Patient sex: F
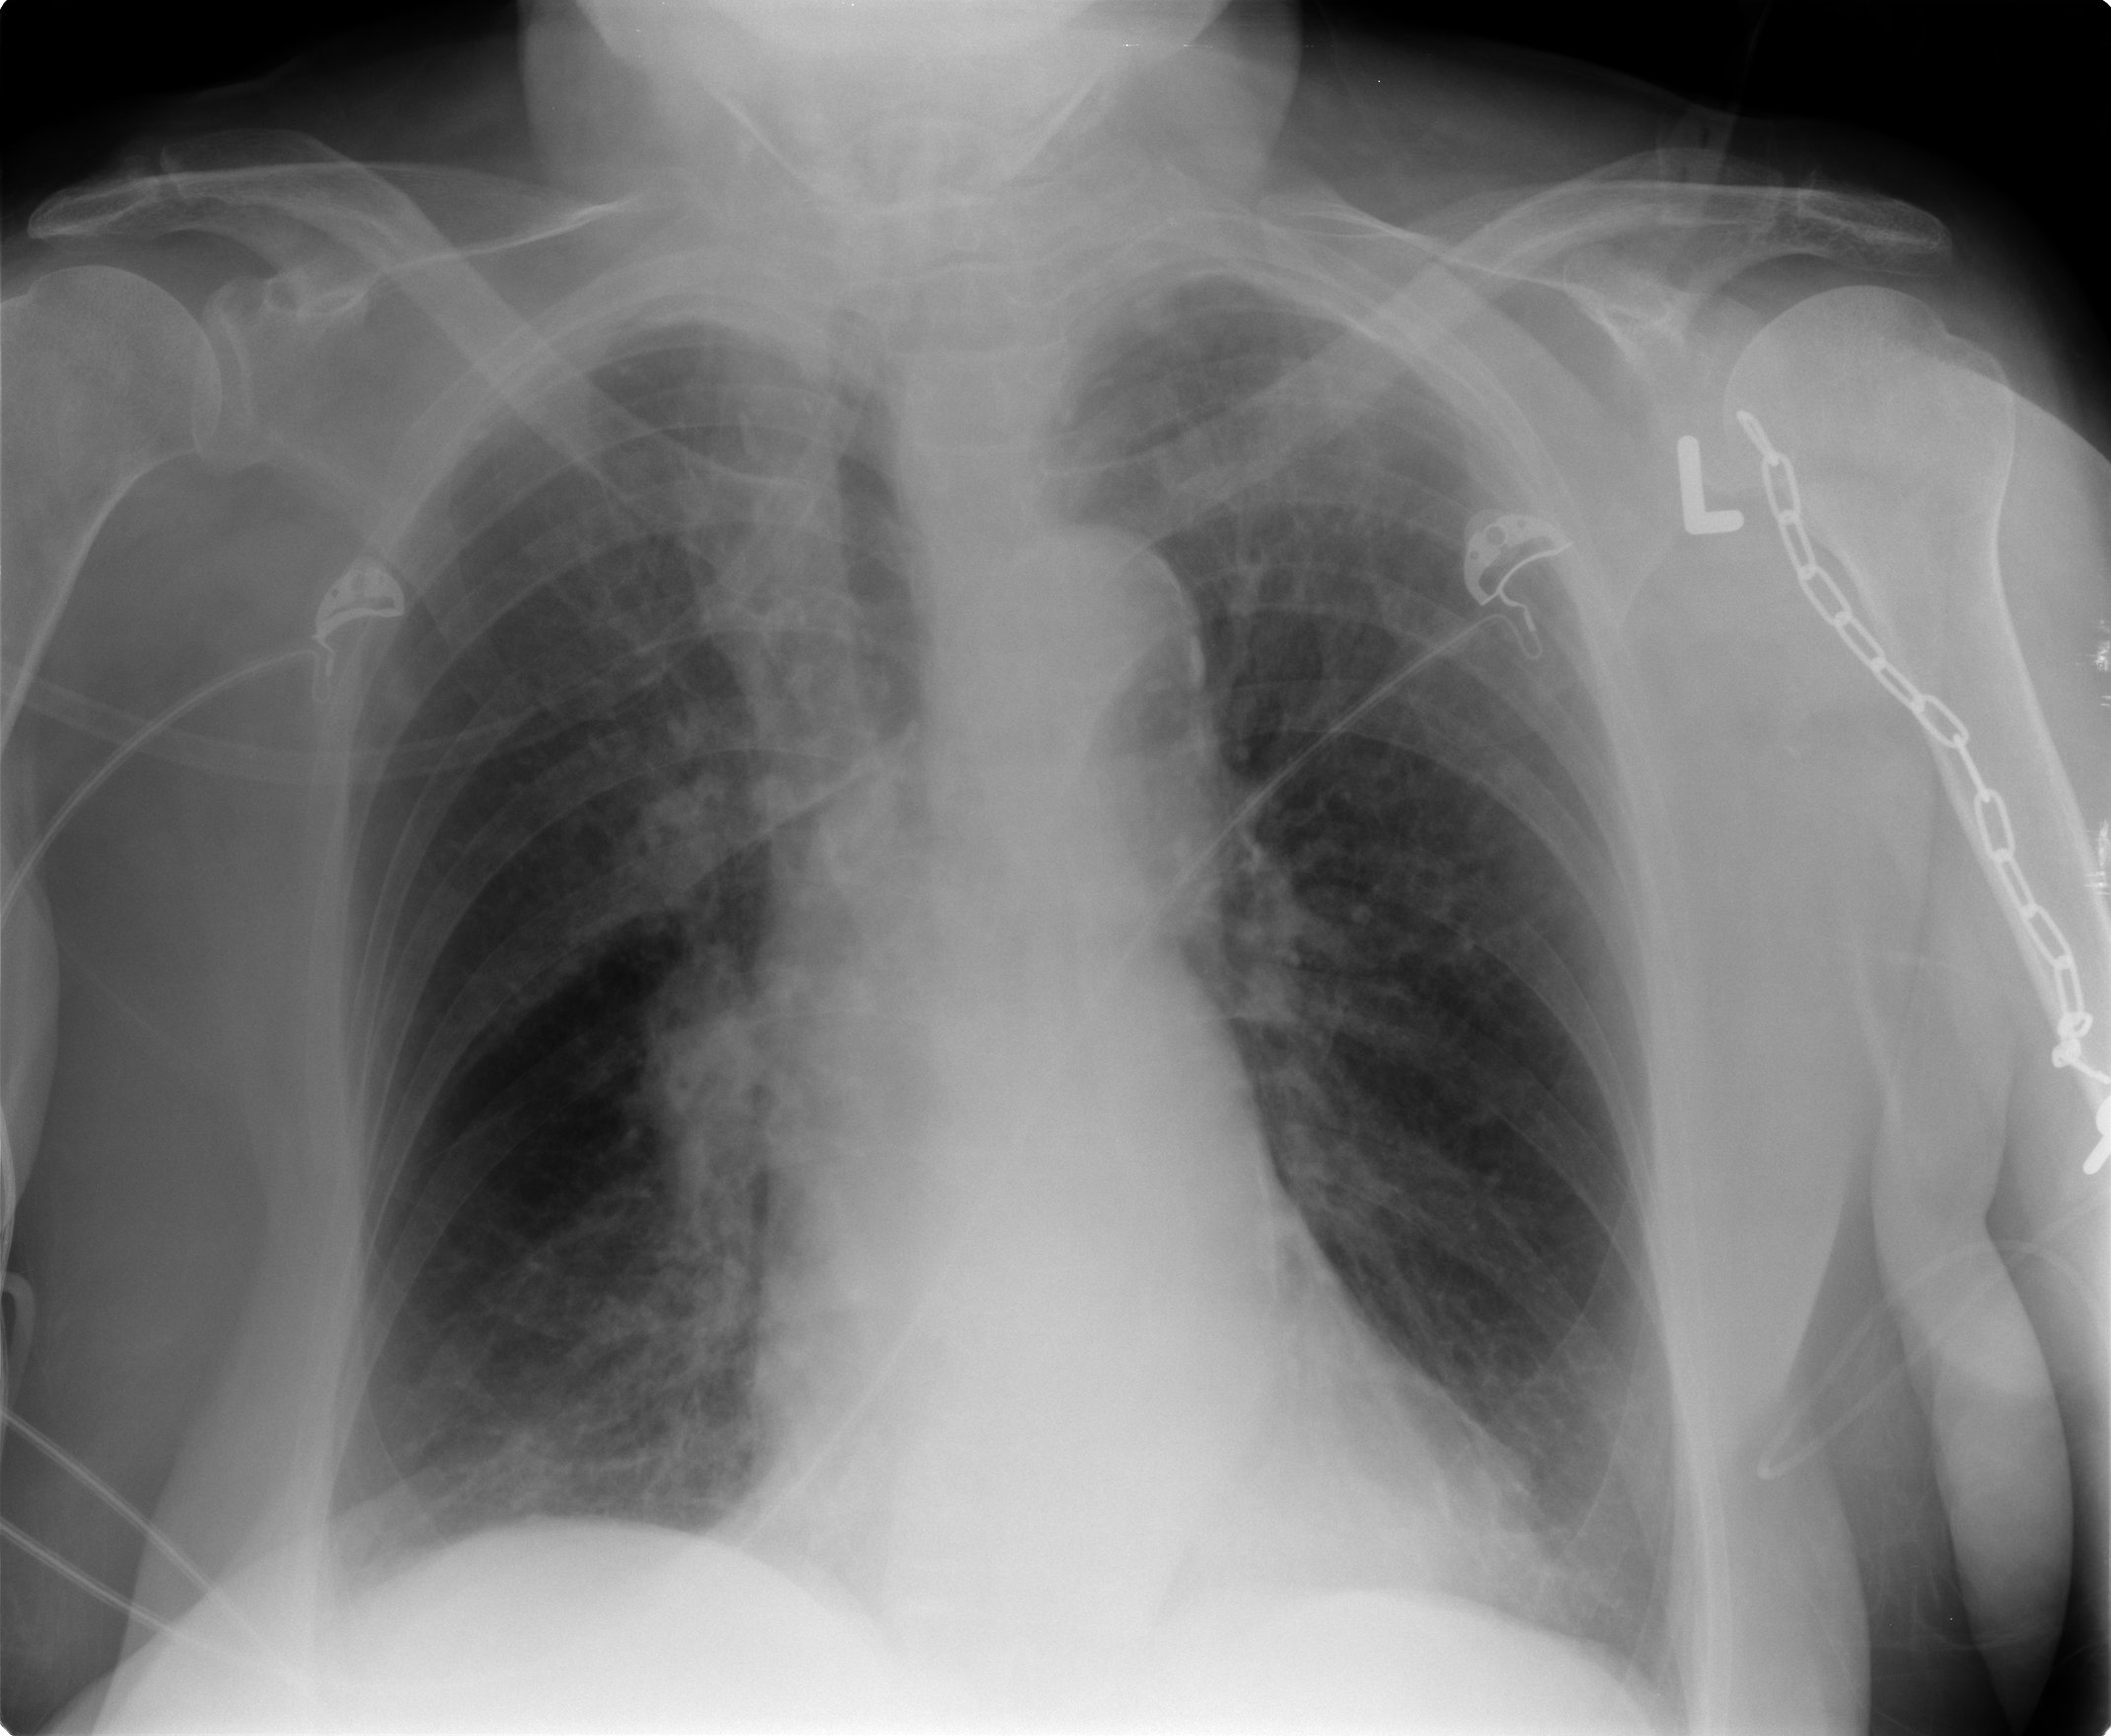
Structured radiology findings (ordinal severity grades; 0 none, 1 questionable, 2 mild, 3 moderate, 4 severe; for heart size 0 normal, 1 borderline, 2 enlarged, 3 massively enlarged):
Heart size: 0
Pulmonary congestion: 3
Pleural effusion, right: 1
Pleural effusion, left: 0
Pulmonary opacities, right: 0
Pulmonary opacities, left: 0
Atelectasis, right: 0
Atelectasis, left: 0